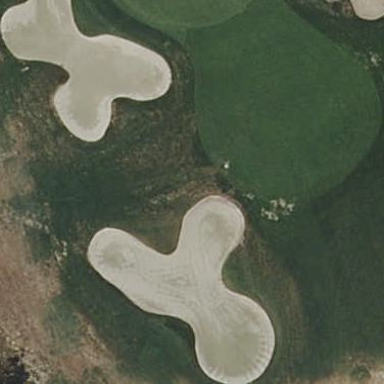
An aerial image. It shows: Sandy area is golf bunker.